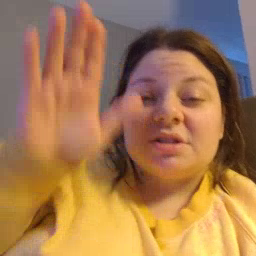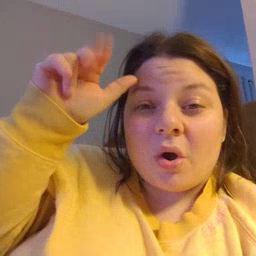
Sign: donkey